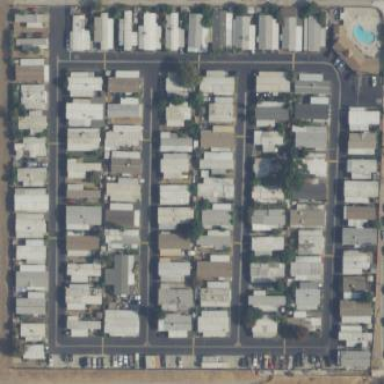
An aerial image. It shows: Residential area with mobile homes.